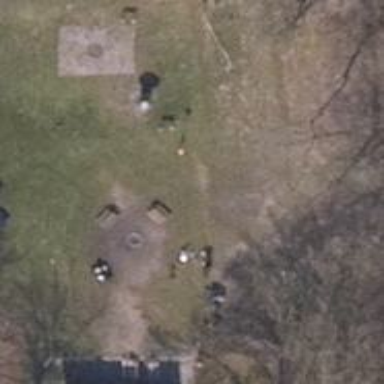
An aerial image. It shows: Picnic site equipped with barbecue grill.